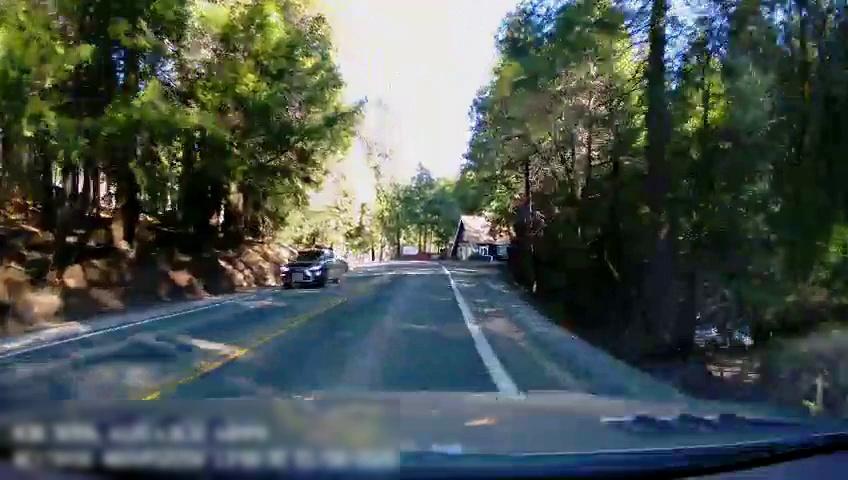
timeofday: Day
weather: Sunny
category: Drivable Space
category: Vehicles | SUV
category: Lanes | Alternate Lane
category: Lanes | Opposite Lane
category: Lanes | Current Lane
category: Lanes | Opposite Lane